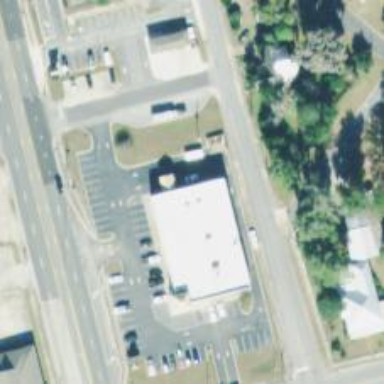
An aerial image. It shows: Pharmacy providing healthcare services.